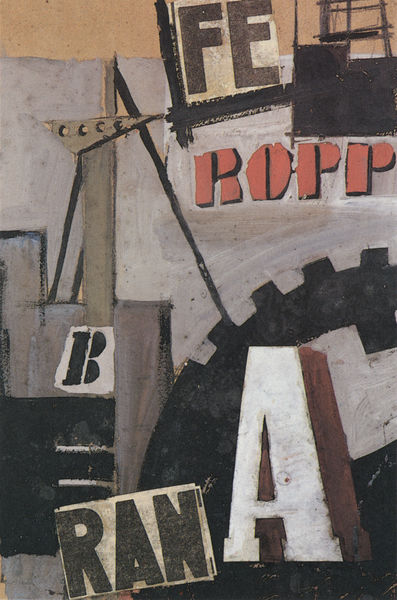
Titel: Composizione futurista
Künstler: Mario Sironi
Institution: Privatbesitz
Schlagwörter: dunkel, schatten, weiß, dreieck, ocker, braun, grau, hell, licht, orange, schwarz, rot, öl, rund, schrift, papier, bogen, russland, abstrakt, modern, mauer, linien, fabrik, industrie, rad, laut, metall, striche, collage, dada, futurismus, maschine, gemalt, linie, kran, stücke, zeitung, buchstabe, buchstaben, strich, kreise, schlamm, löcher, zacken, eiß, fee, letter, lettern, wort, zahnräder, teile, zahnrad, ausschnitte, wörter, krahn, geklebt, zirkel, rechte winkel, dadaismus, zeitungsausschnitte, schnipsel, ran, bruchstücke, lautmalerei, gruaw, ropp